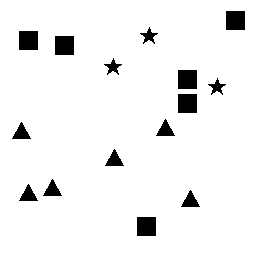
Squares: 6
Triangles: 6
Stars: 3
Total shapes: 15